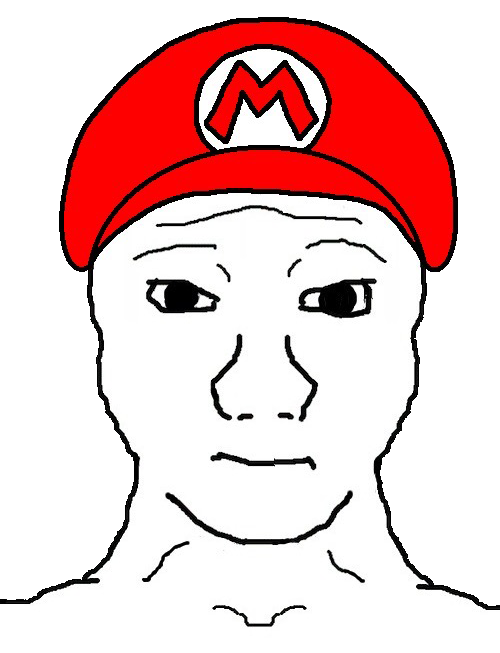
Label: 5_Front_Wojak